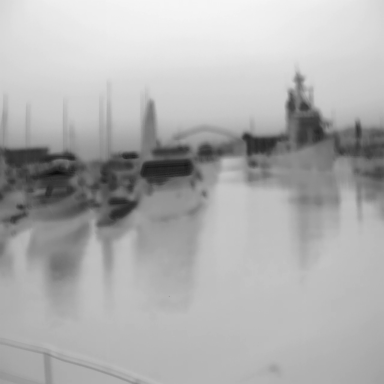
There are six objects shown in the infrared image, including a warship, four canoes, and a sailboat.